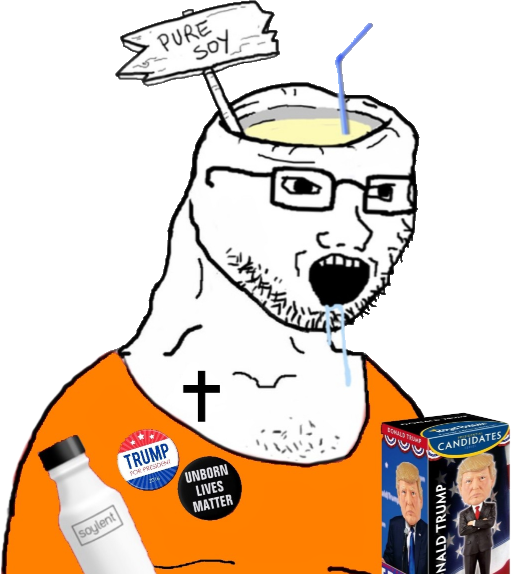
Label: 5_Brainlet